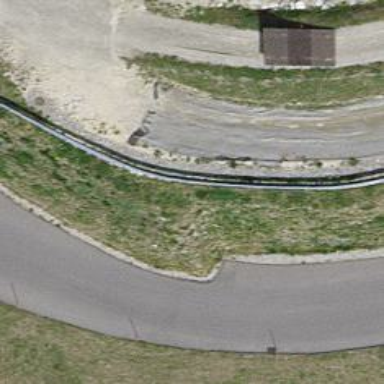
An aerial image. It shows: Guard rail.